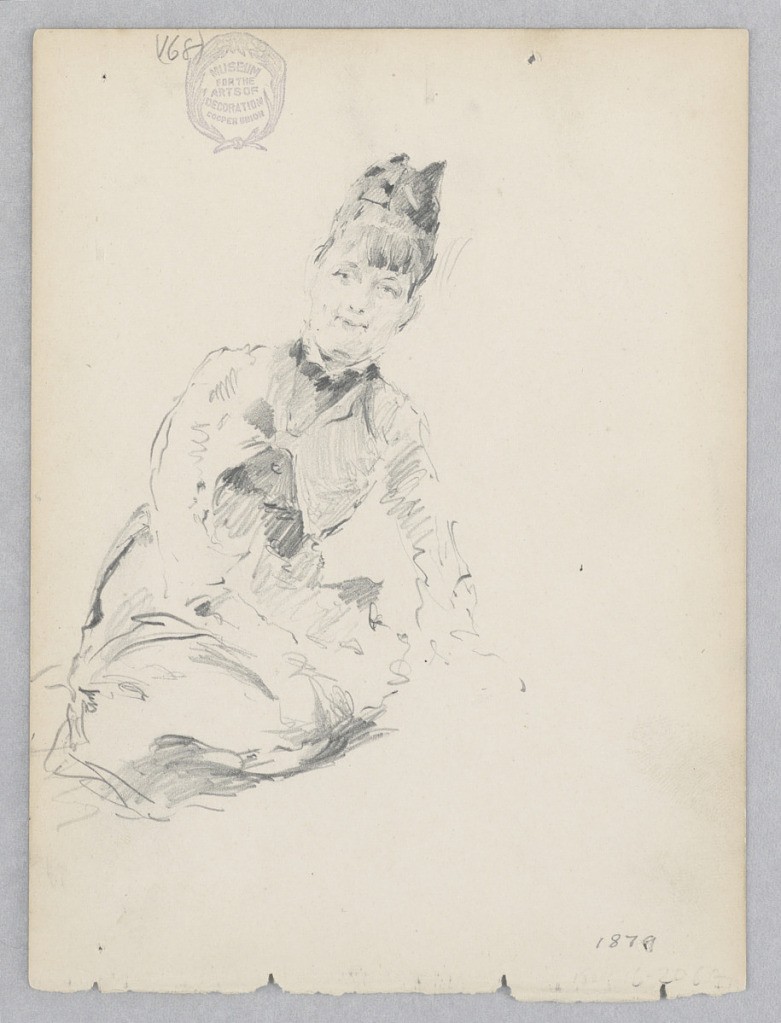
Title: Woman
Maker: Robert Frederick Blum, American, 1857–1903
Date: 1879
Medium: Graphite on wove paper
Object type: Drawing
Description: Sketch of a seated female figure wearing a dress.